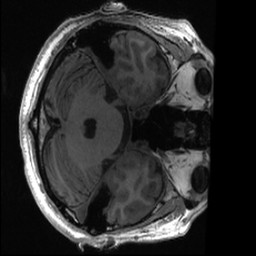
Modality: T1w
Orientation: axial
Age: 41
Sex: male